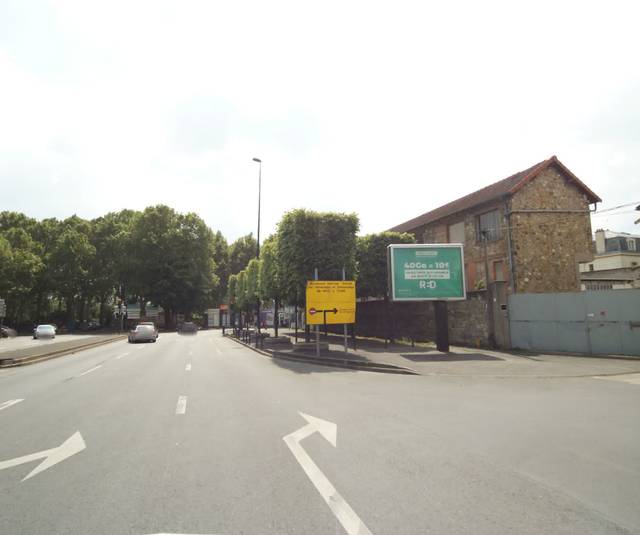
Region: France
Coordinates: 48.938, 2.245